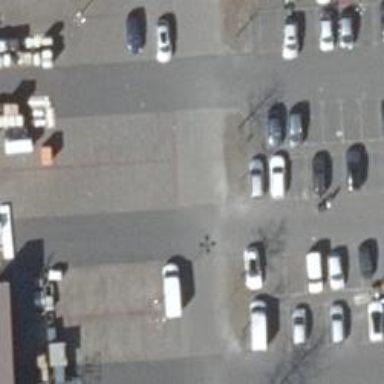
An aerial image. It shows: Paved parking aisle used as service road.